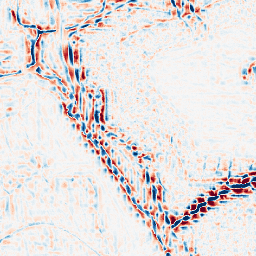
Category: wavelet
Decomposition family: wavelet_reverse_biorthogonal
Decomposition parameters: wavelet: rbio2.4
level: 3
Upsampling method: quartic
Upsampling parameters: scale: 4
Upsampling scale: 4